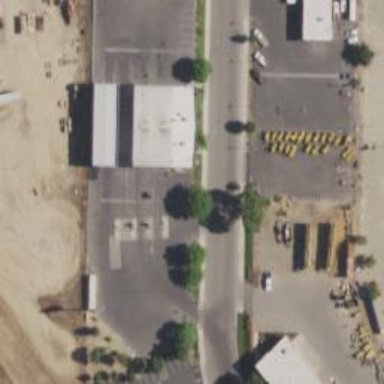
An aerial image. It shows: Industrial area featuring car wash facility.